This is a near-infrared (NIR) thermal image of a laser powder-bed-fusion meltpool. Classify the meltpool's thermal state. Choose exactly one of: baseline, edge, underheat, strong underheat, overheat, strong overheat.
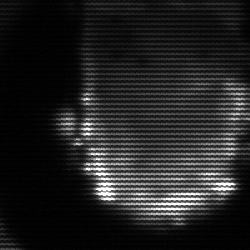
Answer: baseline